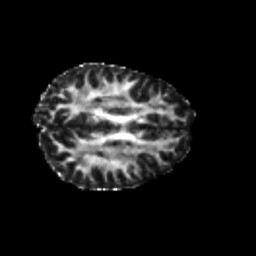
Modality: FA
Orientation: axial
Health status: healthy
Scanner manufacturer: philips
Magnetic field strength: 3 T
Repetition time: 6.964 s
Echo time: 0.092 s